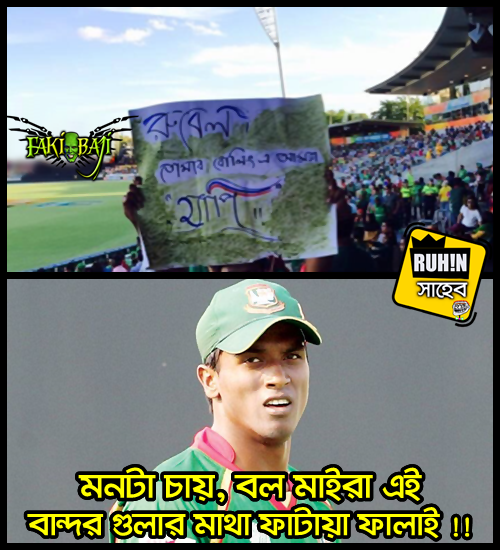
Caption: রুবেল তোমার বোলিং এ আসল "হ্যাপি " মনটা চায়,বল মাইরা এই বান্দর গুলার মাথা ফাটায়া ফালাই!!
Label: non-hate